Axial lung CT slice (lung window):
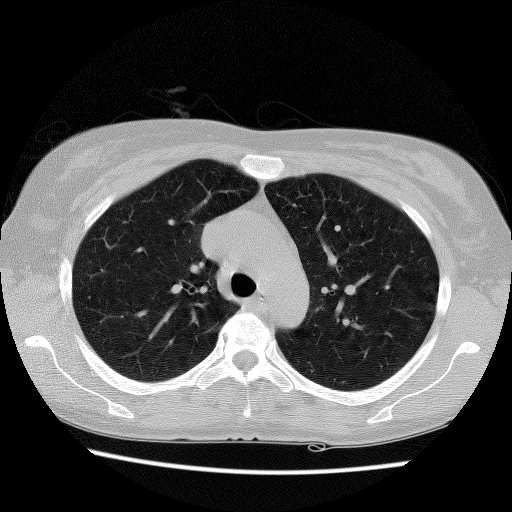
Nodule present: no